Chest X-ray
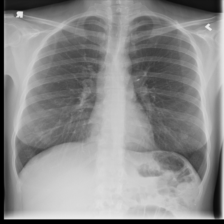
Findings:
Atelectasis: negative
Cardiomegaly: negative
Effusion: negative
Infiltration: negative
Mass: negative
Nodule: negative
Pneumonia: negative
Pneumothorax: negative
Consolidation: negative
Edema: negative
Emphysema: negative
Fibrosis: negative
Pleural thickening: negative
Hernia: negative